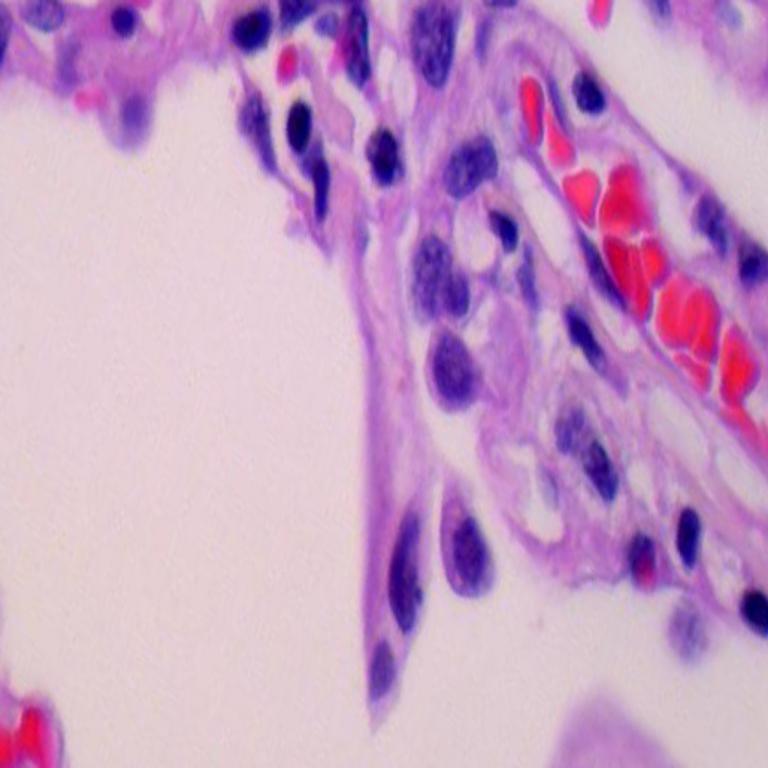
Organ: lung
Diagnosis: benign